Question: I would like to rotate Buttons/TextViews/etc. on screen orientation change but I want to keep layout unchanged. How can it be done? I'm using LinearLayouts.
This is what I mean:

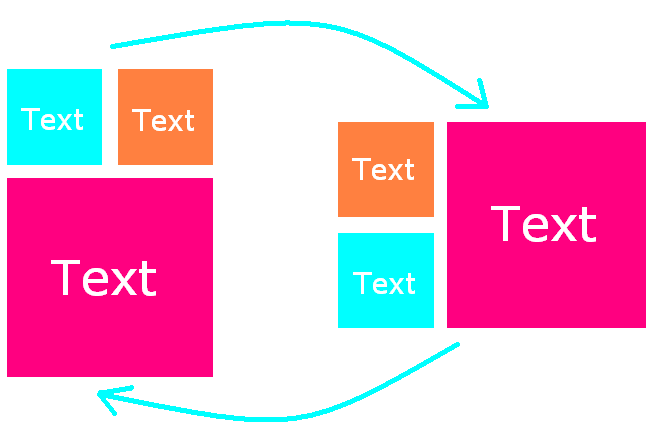
Answer: > Create 'res->layout->layout-land' and put your xml file for landscape
mode
Your layout file in 'layout' folder is only for portrait mode Now if you need landscape then create 'layout-land' folder.